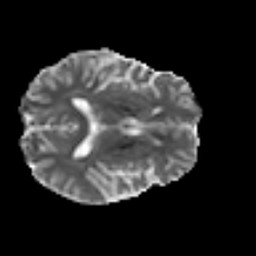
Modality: MD
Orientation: axial
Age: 47
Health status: ill
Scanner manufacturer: philips
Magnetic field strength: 3 T
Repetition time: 9 s
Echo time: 0.127 s